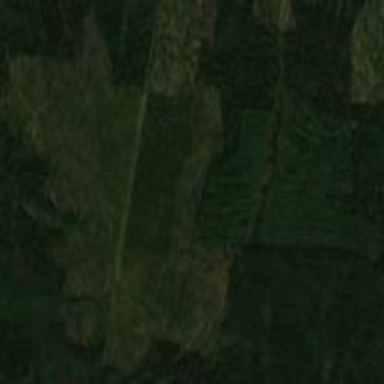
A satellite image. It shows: Logging area surrounded by scrub vegetation.